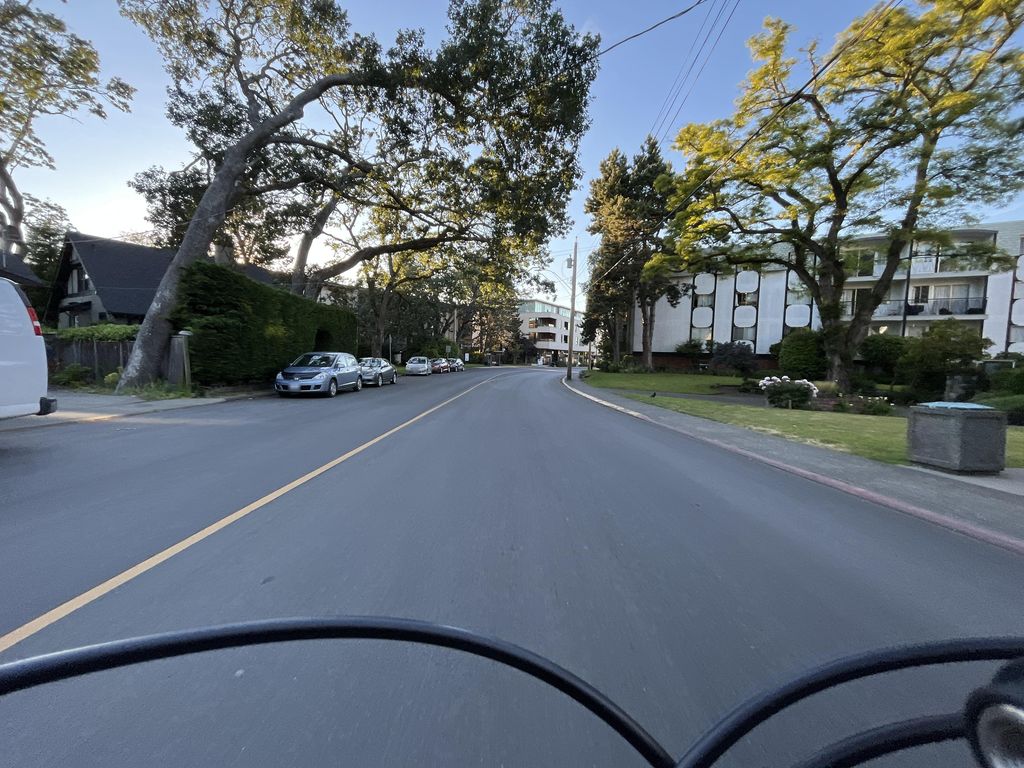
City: victoria